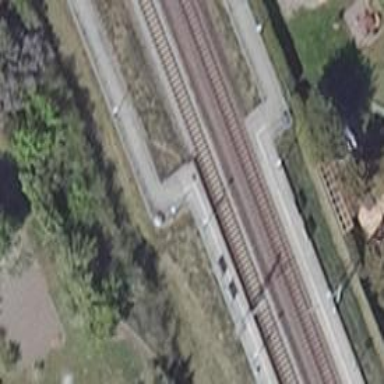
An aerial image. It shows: Platform for public transport and railway.